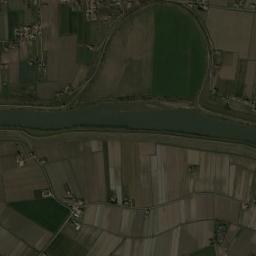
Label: river